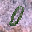
Label: 0